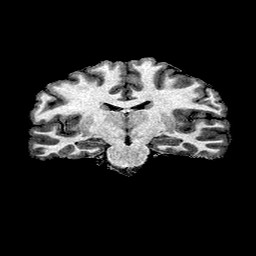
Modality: T1w
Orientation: sagittal
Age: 21
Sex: female
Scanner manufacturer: ge
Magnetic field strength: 3 T
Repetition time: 7.66 s
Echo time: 0.003476 s